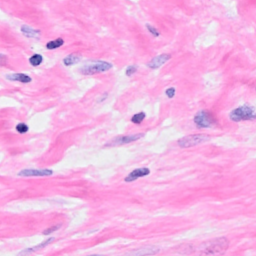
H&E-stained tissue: Breast